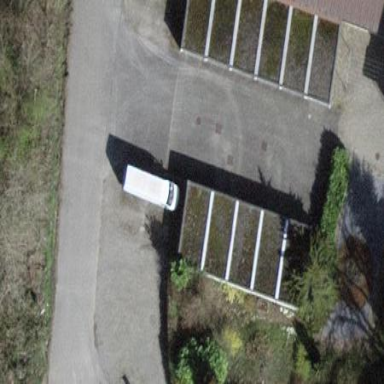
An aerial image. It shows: Garage.